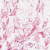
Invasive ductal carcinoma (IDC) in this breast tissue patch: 0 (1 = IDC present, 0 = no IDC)